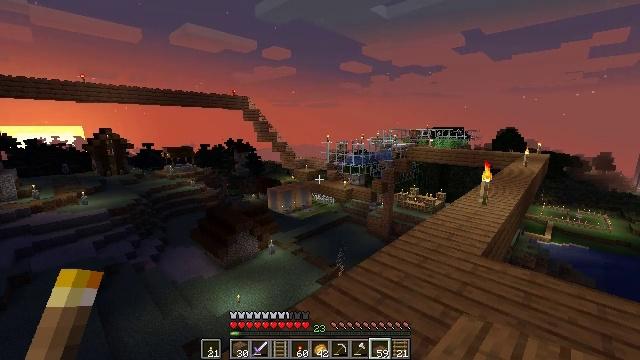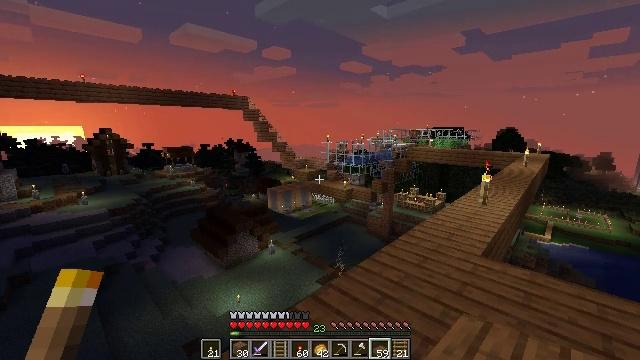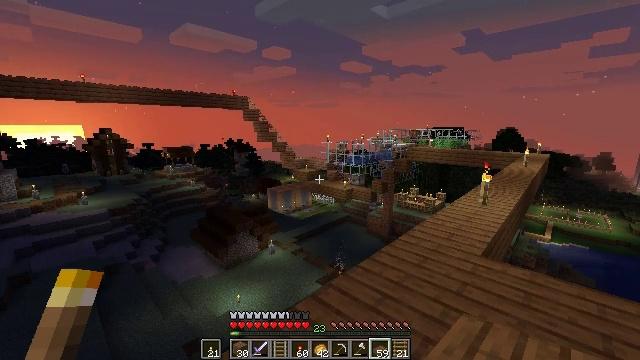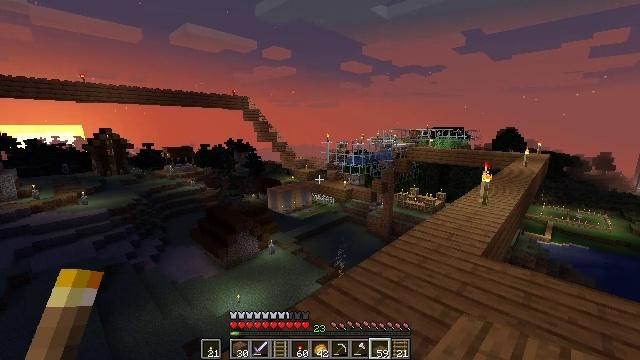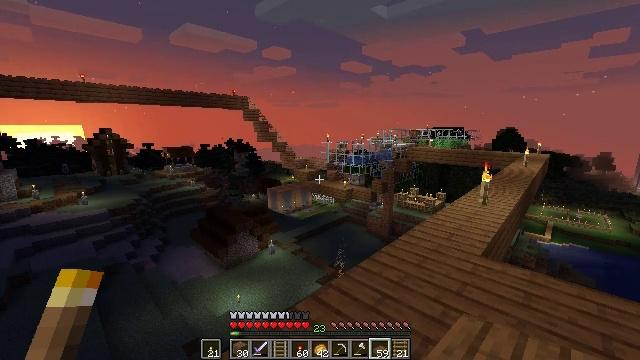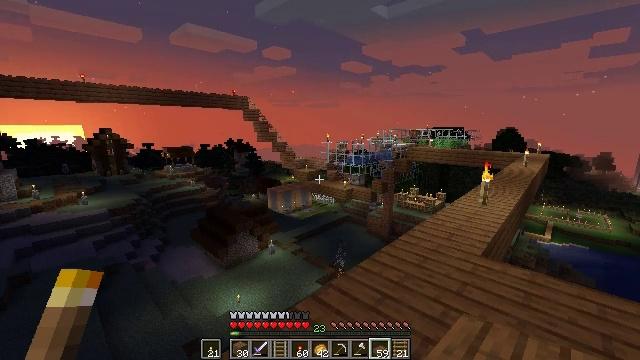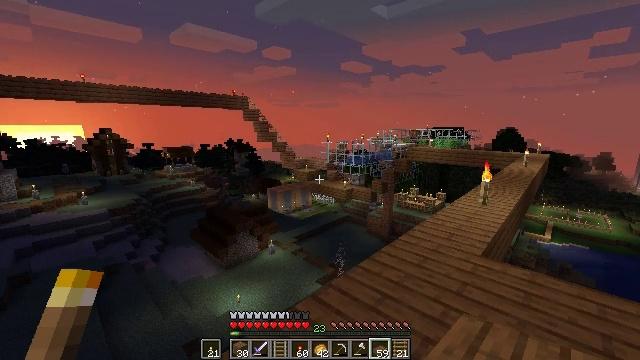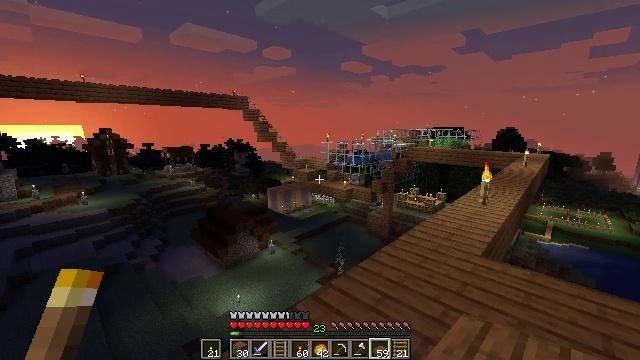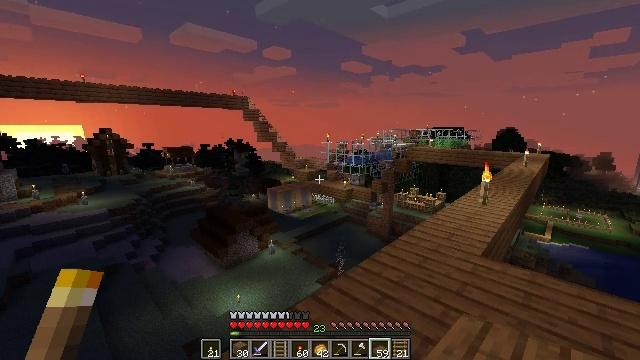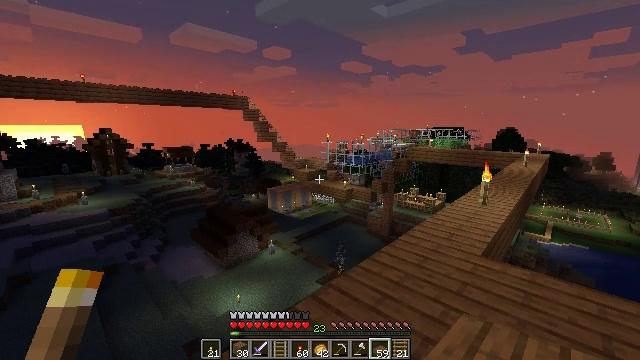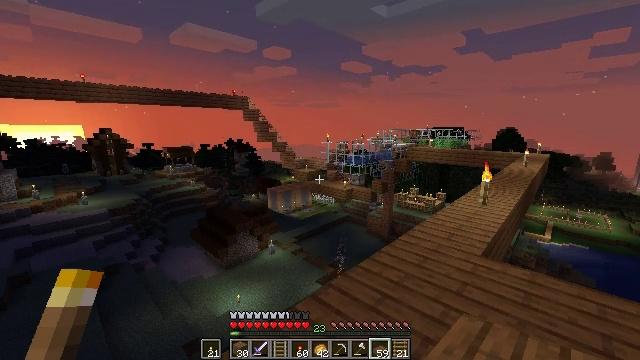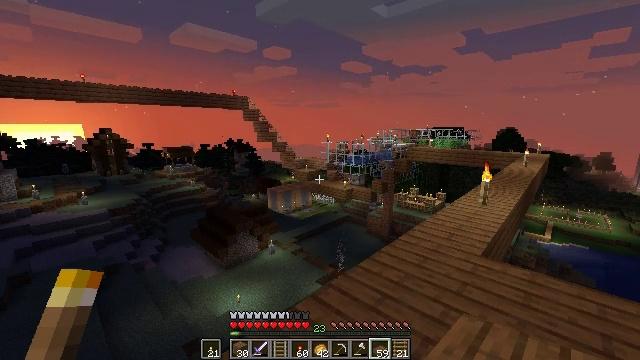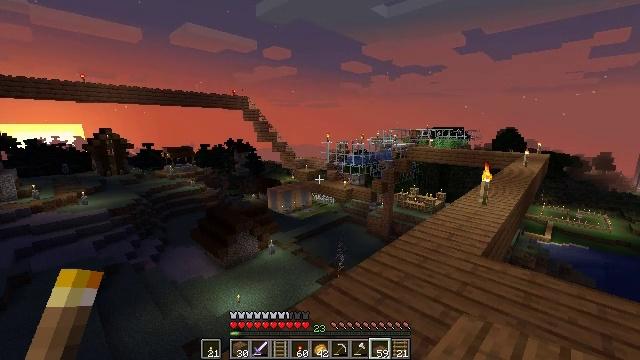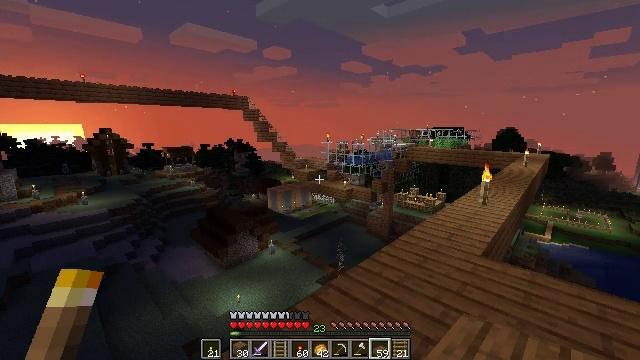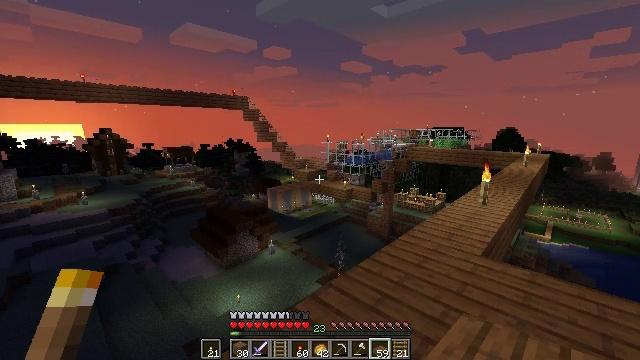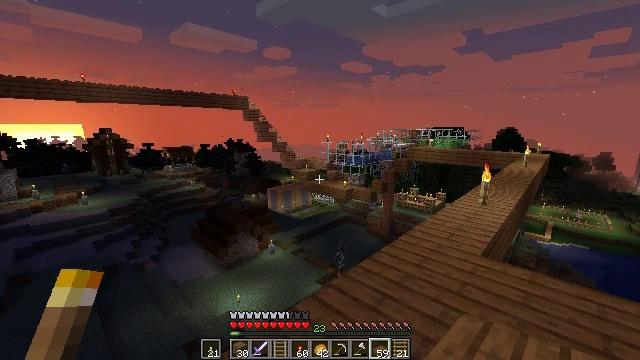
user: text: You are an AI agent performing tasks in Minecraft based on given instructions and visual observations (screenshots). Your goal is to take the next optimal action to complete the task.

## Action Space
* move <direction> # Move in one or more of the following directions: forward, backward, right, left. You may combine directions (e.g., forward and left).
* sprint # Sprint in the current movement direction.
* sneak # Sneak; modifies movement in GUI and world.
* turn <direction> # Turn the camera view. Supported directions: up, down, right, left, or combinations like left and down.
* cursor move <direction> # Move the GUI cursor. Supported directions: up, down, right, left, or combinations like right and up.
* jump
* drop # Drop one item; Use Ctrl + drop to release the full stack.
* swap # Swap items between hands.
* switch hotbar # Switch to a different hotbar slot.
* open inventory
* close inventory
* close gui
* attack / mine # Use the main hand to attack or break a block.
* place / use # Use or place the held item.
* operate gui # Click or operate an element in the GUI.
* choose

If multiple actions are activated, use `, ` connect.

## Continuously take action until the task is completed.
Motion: motion action
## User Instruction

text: Break the rail off the ground.
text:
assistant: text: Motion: no_op
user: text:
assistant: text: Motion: no_op
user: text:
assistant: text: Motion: no_op
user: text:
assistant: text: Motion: no_op
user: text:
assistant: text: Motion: no_op
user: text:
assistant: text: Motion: no_op
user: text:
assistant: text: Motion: no_op
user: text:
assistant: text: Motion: no_op
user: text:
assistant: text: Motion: no_op
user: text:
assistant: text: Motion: no_op
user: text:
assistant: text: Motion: no_op
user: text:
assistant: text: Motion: no_op
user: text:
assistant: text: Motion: no_op
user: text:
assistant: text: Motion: no_op
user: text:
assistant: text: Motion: no_op
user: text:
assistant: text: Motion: no_op
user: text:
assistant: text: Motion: no_op
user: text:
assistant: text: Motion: no_op
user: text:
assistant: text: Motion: no_op
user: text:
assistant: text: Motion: no_op
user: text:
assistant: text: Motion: no_op
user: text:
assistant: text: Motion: no_op
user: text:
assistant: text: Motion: no_op
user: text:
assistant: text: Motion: no_op
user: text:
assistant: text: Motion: no_op
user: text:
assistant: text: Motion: no_op
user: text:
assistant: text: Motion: no_op
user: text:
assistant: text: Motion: no_op
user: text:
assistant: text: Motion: no_op
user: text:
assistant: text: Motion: no_op